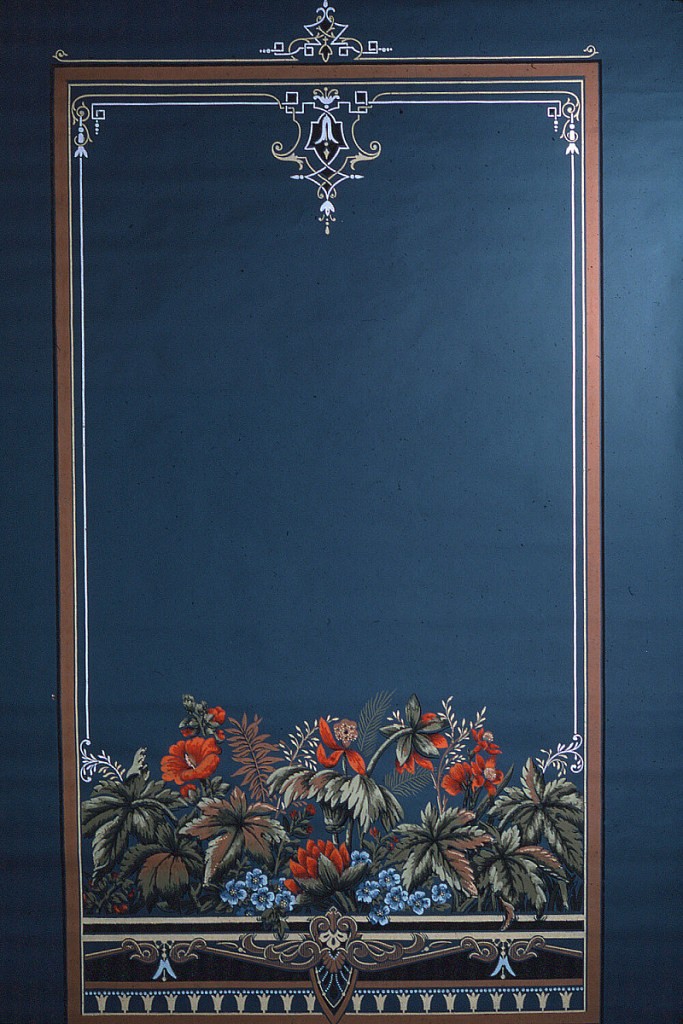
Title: Window shade
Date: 1870
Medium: Machine-printed paper
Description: Renaissance Revival style shade. Design is in the shape of a large rectangular framework. A wide band of flowers inside frame at bottom, pendant flourish inside frame top center, with similar flourish top center outside frame.